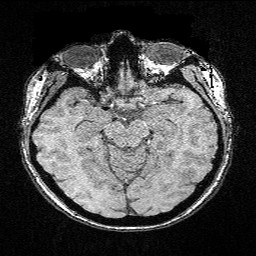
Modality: FLASH
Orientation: coronal
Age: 31
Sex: female